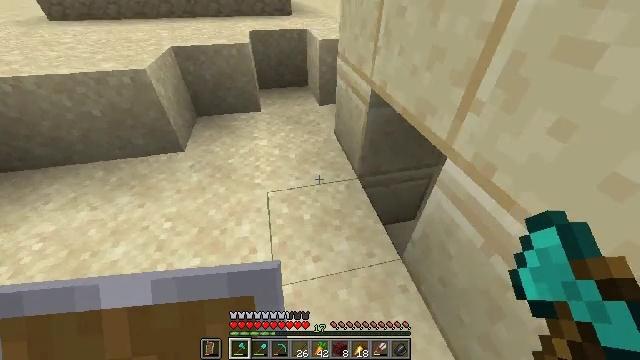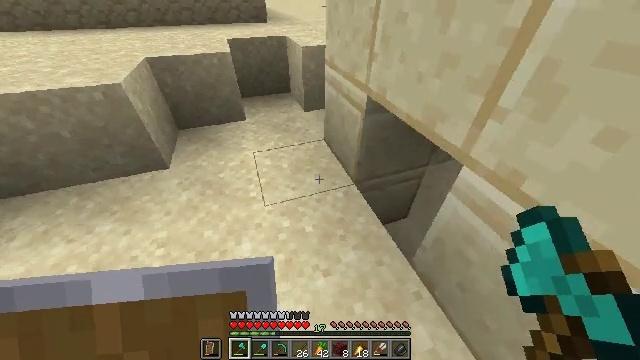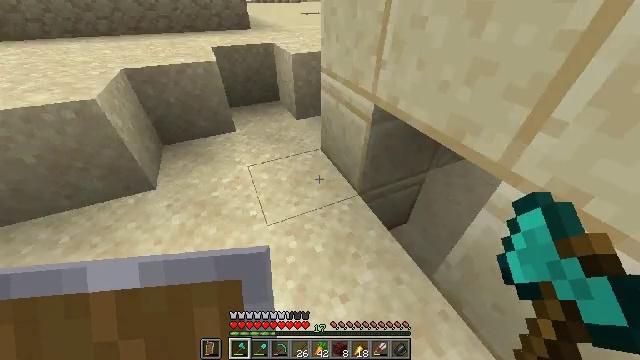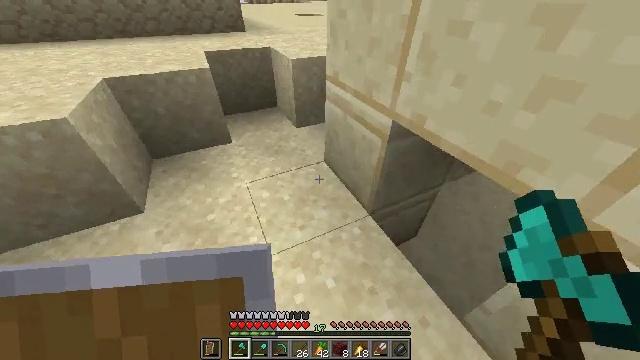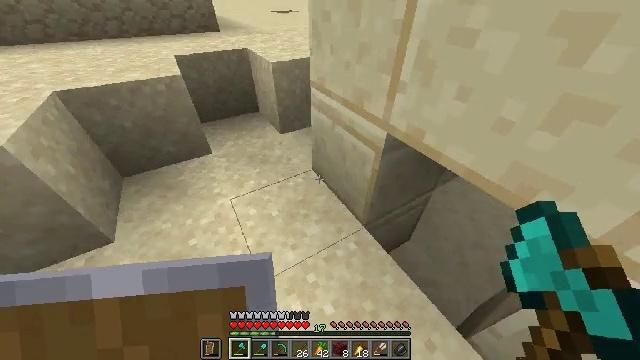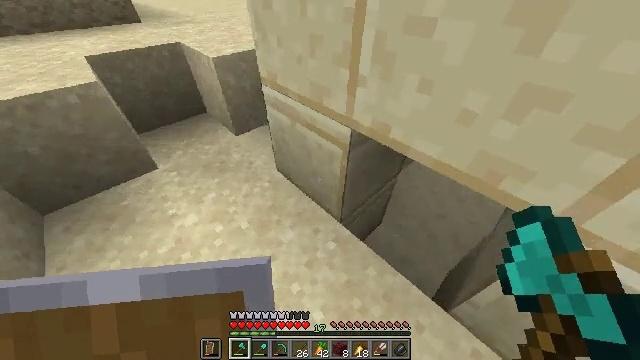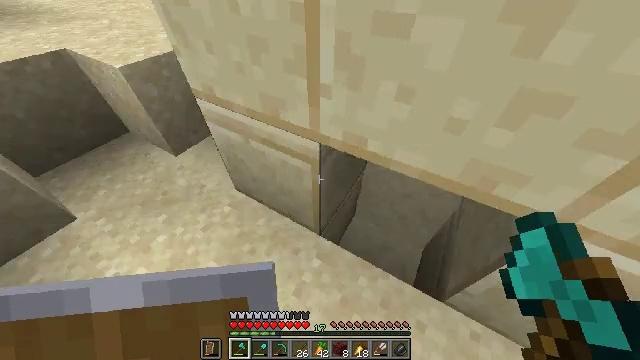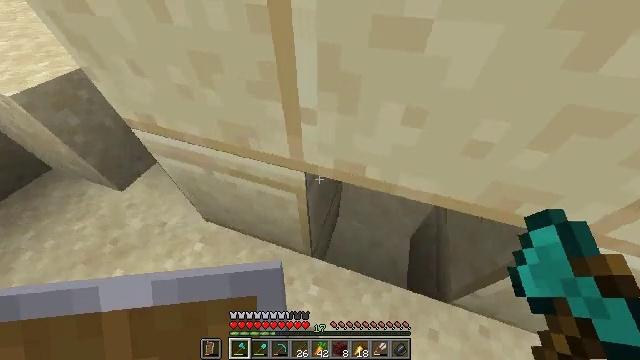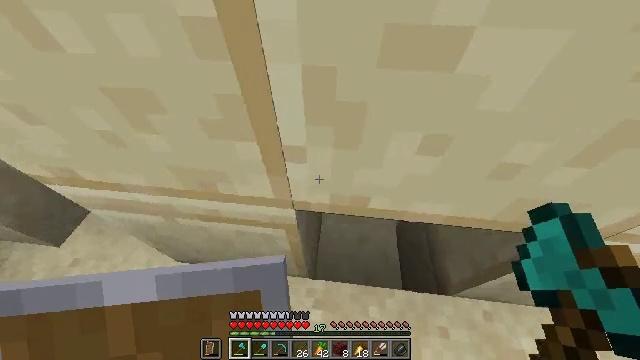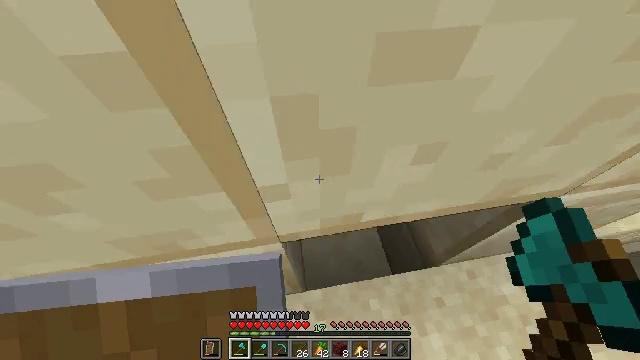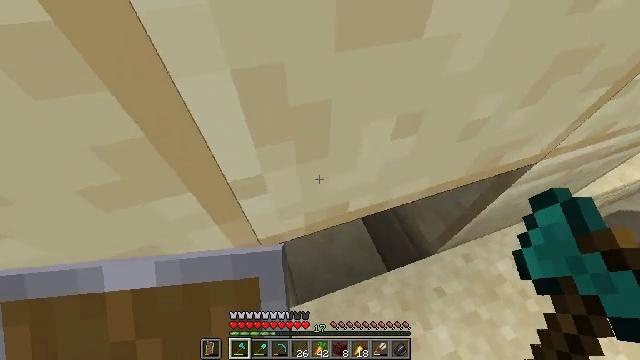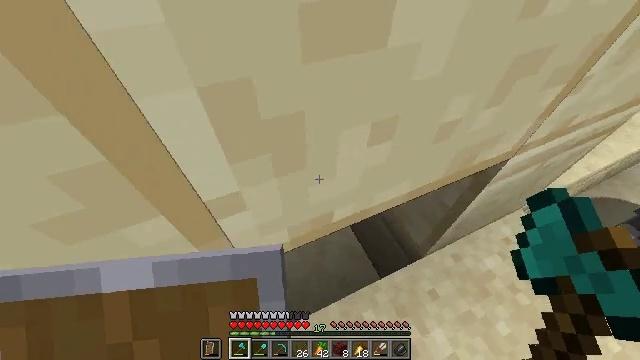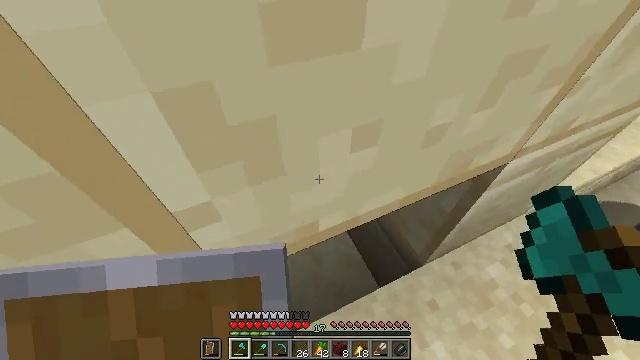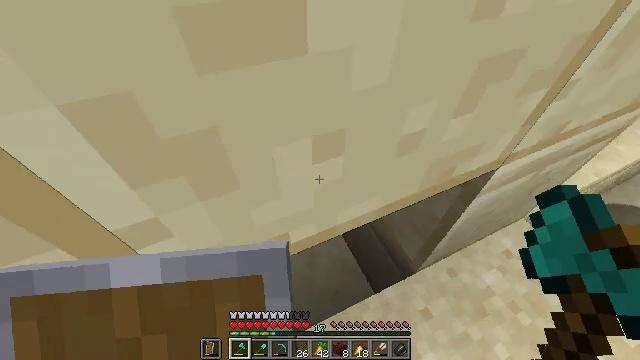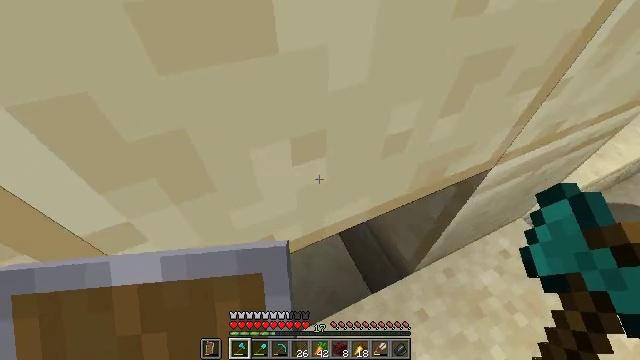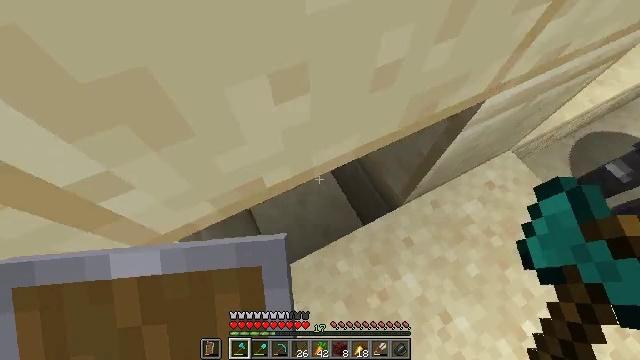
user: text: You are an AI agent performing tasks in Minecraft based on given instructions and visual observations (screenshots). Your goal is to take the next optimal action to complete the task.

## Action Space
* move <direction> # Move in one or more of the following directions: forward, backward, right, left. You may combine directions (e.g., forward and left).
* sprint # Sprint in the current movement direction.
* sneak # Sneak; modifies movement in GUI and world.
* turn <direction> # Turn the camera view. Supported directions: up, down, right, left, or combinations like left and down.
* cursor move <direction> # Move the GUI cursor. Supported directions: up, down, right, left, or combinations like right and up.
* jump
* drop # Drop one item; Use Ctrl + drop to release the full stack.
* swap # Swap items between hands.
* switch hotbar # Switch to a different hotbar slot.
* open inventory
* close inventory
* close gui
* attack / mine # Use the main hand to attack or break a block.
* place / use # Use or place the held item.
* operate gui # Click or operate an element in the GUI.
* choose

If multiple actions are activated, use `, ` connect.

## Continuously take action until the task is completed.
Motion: motion action
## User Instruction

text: Dig up some sand.
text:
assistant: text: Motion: move forward and move left, sprint, turn right
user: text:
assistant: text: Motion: move forward, sprint, turn right
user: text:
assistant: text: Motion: move forward, sprint, turn right
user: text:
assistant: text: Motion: move forward, sprint, turn right
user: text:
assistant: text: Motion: move forward, sprint, turn right and down
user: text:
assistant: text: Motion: move forward, turn right and down
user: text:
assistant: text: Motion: move forward, turn right and down
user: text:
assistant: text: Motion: move forward, turn right and down
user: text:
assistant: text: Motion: move forward, turn right and down
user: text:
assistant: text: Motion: move forward, turn right
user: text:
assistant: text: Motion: move forward, turn right and up
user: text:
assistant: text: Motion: move forward
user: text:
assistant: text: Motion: no_op
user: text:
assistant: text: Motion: no_op
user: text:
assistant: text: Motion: turn right and down
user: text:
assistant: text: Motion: turn right and down
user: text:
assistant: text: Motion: turn down, attack / mine
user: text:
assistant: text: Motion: turn down, attack / mine
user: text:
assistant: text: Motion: turn down, attack / mine
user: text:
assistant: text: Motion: turn down, attack / mine
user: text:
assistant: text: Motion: attack / mine
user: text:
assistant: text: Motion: turn left, attack / mine
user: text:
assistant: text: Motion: attack / mine
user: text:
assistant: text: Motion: attack / mine
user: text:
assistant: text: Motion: attack / mine
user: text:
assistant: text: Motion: attack / mine
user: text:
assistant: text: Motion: turn down, attack / mine
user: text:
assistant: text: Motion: attack / mine
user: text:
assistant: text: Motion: turn left, attack / mine
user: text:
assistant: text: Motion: turn left, attack / mine